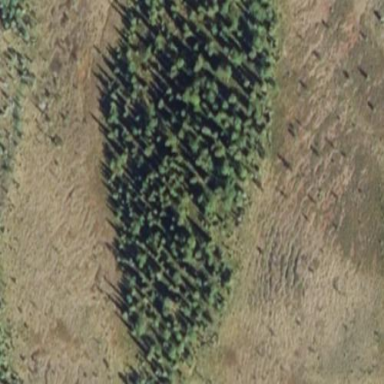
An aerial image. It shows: Woodland with evergreen needle-leaved trees.